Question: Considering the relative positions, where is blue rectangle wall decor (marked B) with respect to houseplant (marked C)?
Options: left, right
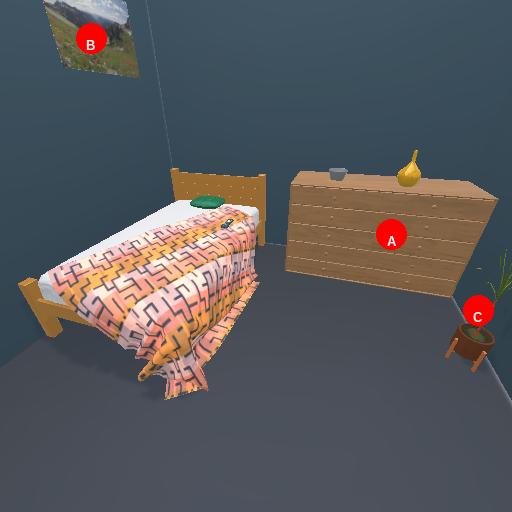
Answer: left